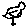
Label: bird